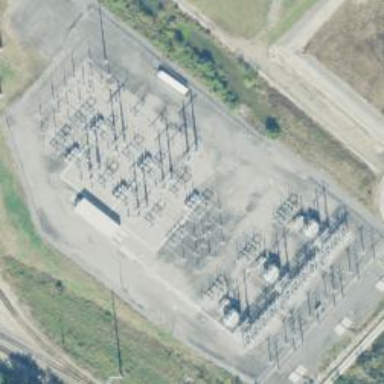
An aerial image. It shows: Industrial power substation enclosed by fence.